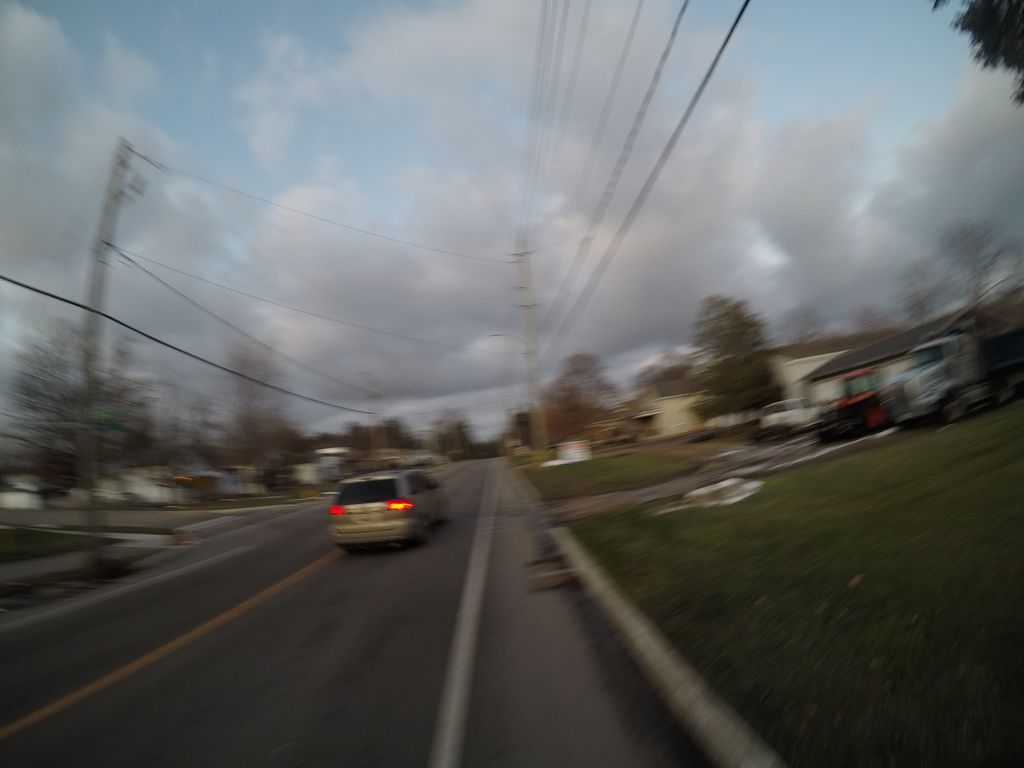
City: kitchener-waterloo